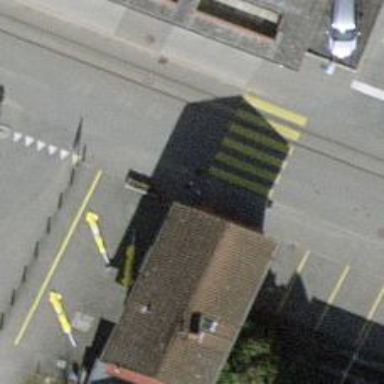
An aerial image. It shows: Bar.